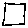
Label: square